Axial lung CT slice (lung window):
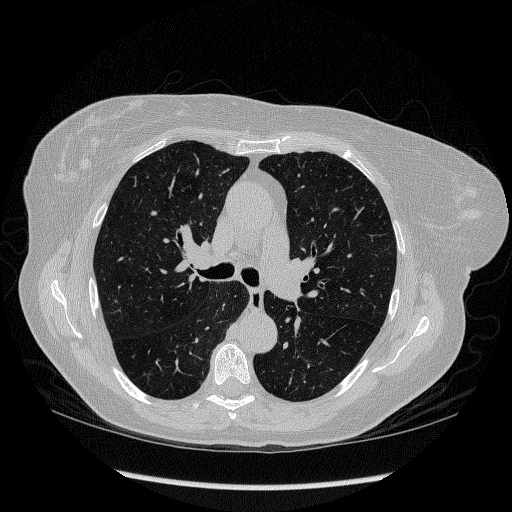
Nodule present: no